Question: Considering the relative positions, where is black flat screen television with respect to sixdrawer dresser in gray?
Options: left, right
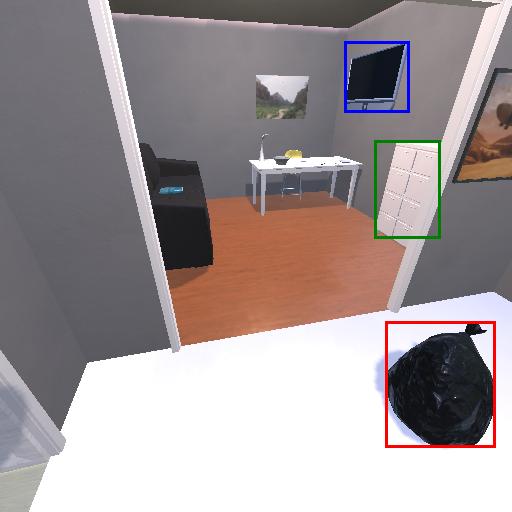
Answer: left